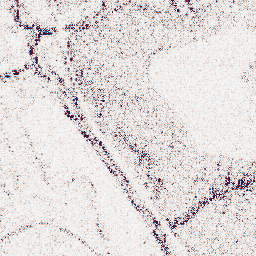
Category: wavelet
Decomposition family: wavelet_reverse_biorthogonal
Decomposition parameters: wavelet: rbio4.4
level: 1
Upsampling method: bicubic
Upsampling parameters: scale: 8
Upsampling scale: 8